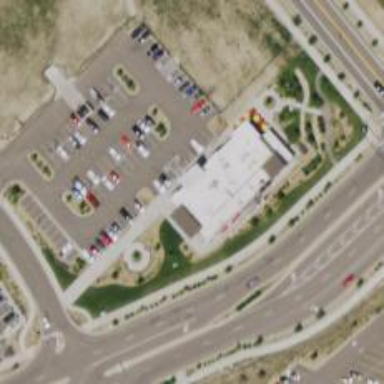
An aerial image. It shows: Healthcare clinic.